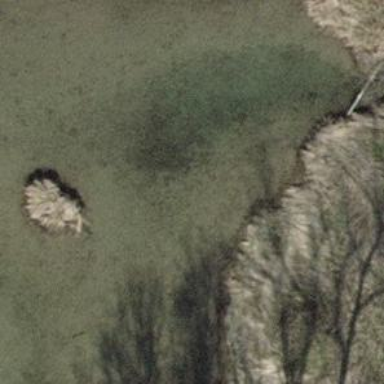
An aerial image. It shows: Peaceful pond surrounded by nature.